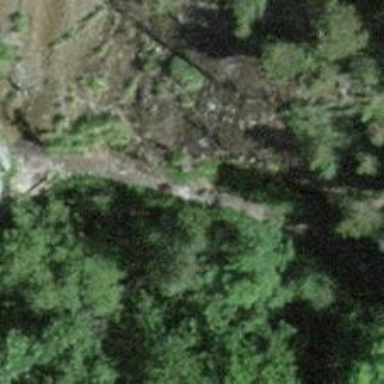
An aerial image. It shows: Path leading to bridge.